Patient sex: M
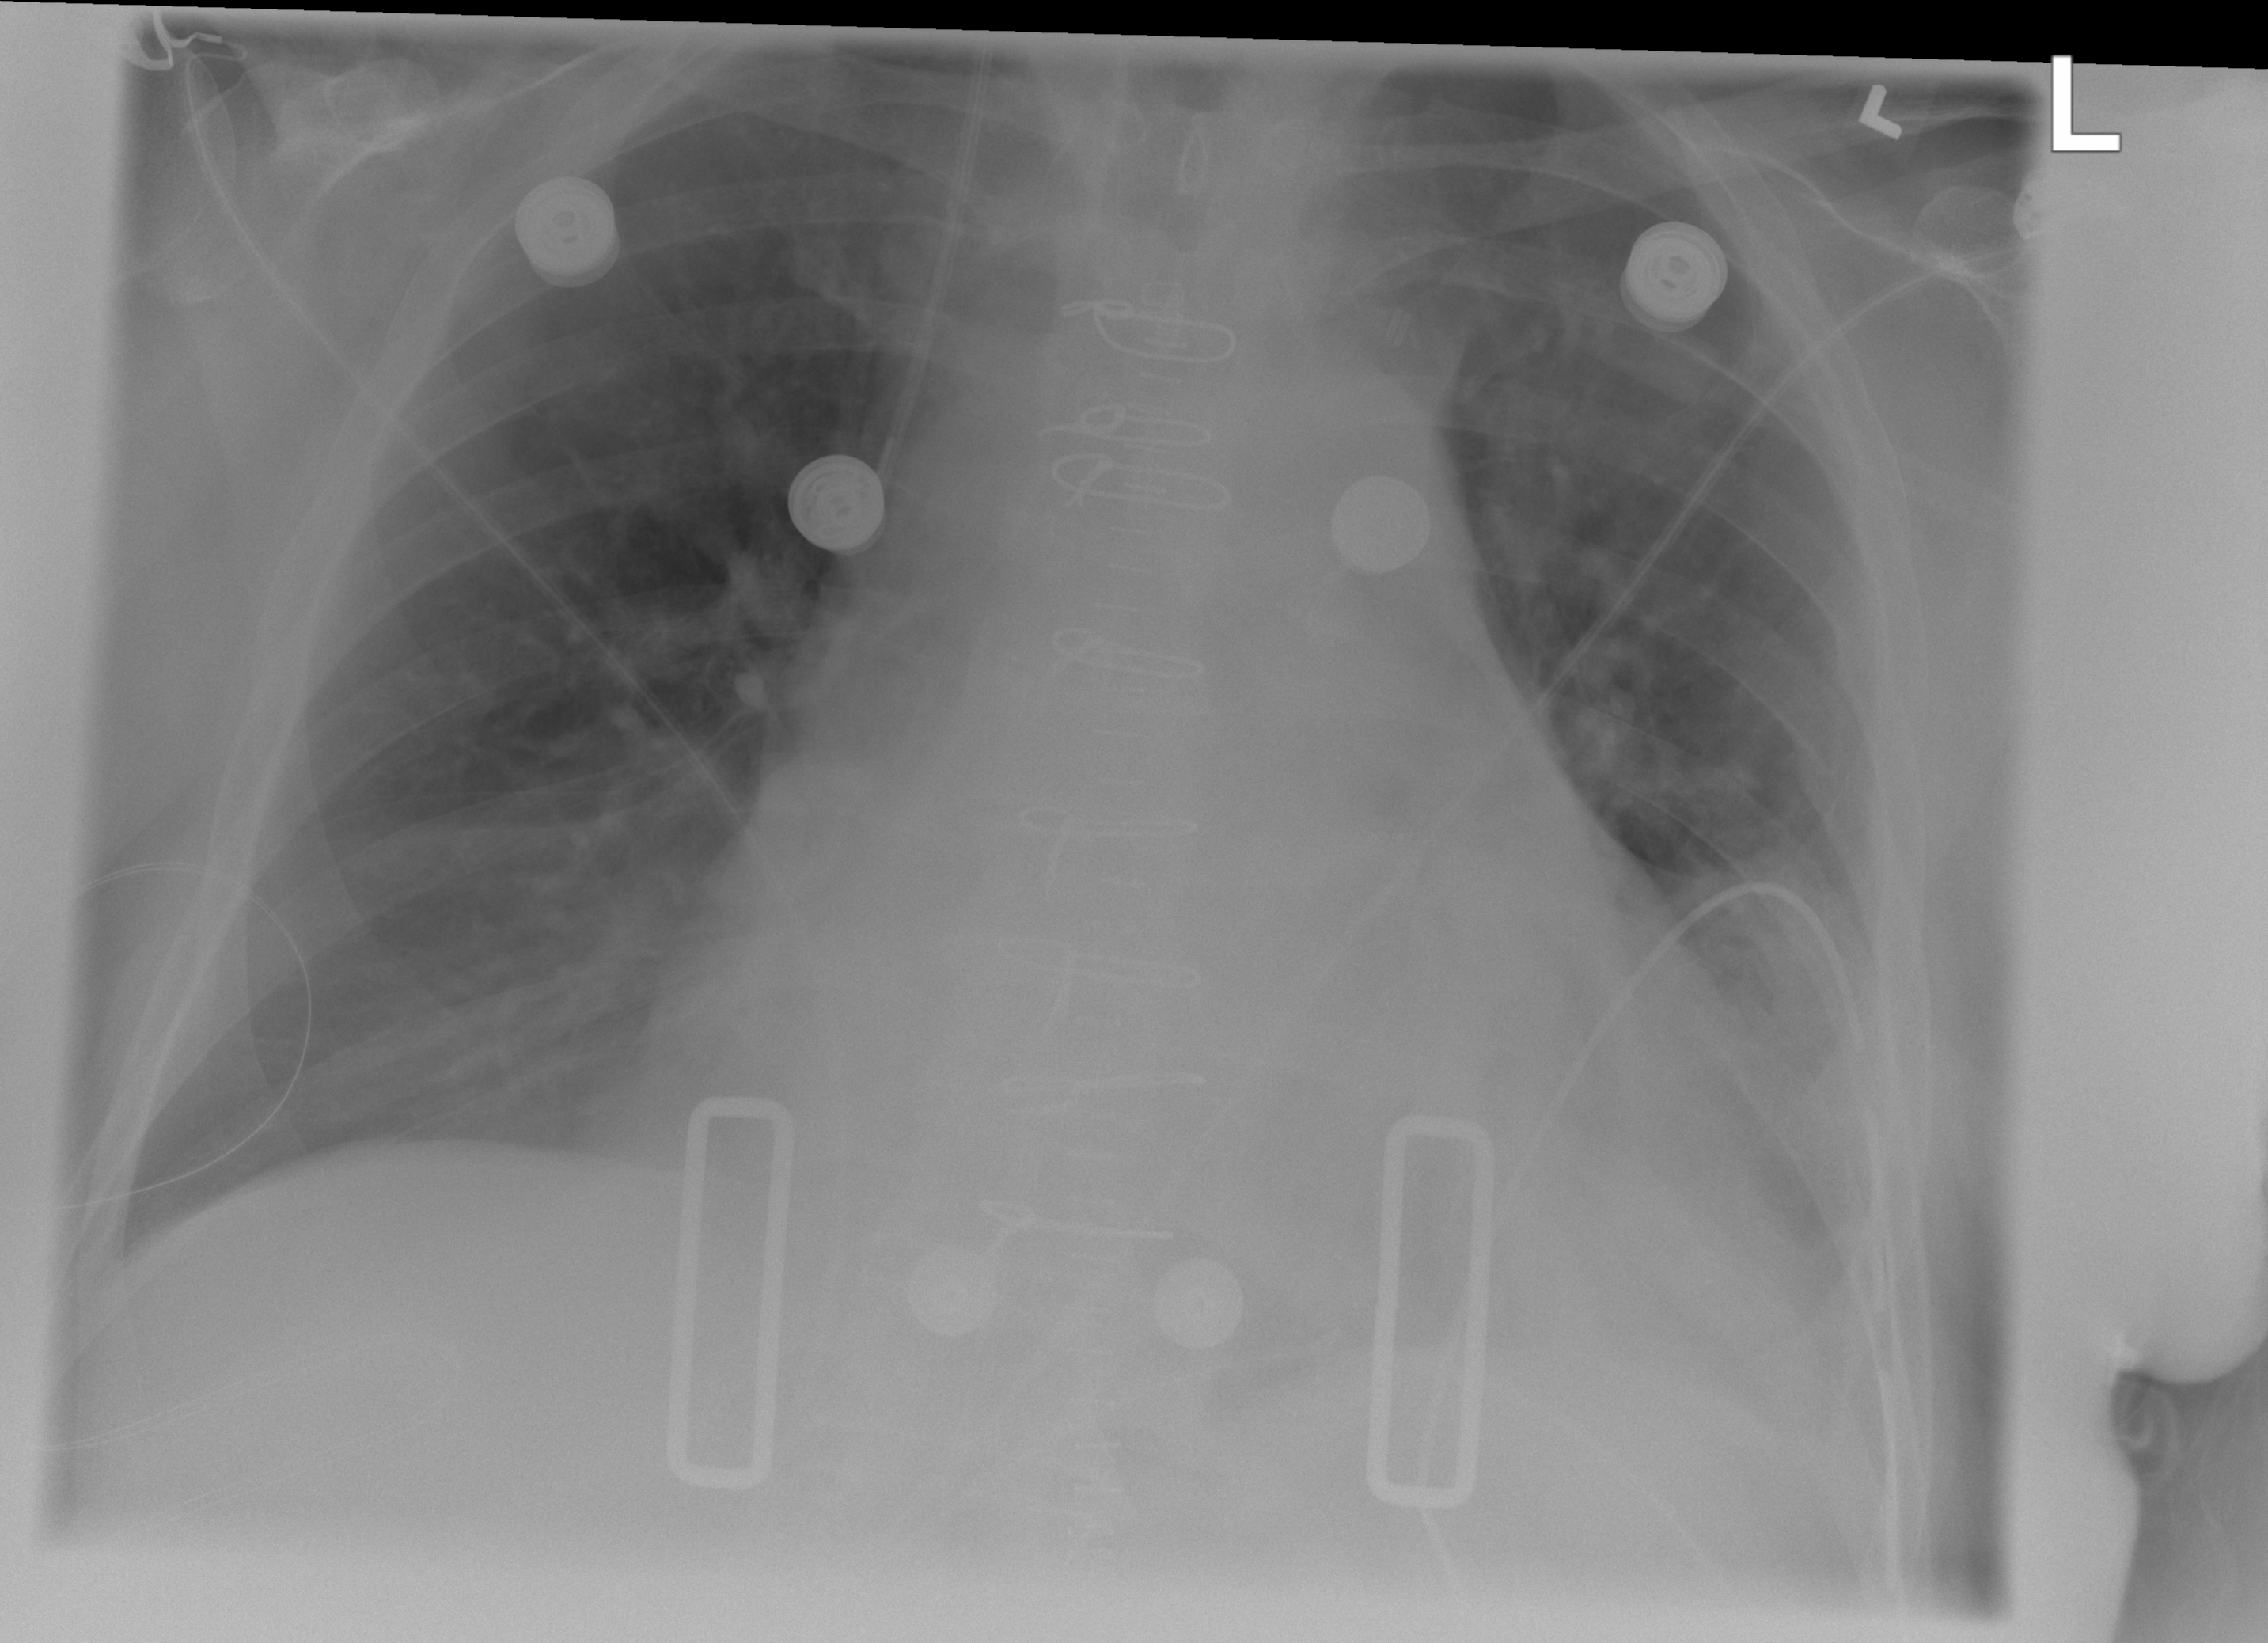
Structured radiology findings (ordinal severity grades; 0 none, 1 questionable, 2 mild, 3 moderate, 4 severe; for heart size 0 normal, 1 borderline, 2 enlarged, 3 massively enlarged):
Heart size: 2
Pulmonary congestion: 0
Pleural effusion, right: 2
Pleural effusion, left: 2
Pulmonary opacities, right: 0
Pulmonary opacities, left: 0
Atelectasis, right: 0
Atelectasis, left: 2